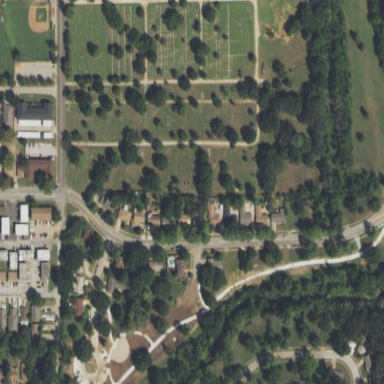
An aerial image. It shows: Cemetery.